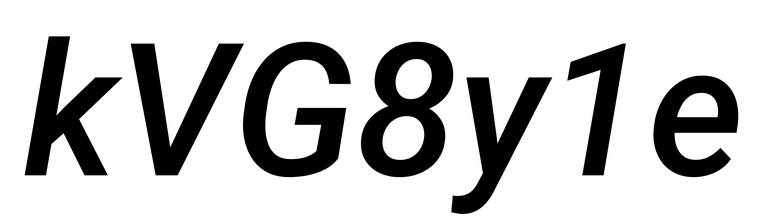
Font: Roboto-Italic_Medium_Italic